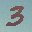
Label: 3